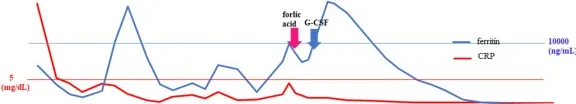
Clinical course of the patient after admission. The patient was treated with several rounds of corticosteroid pulse therapy and various immunosuppressive drugs. Low C4 levels were seen at the onset of disease increased after the treatment. . Reactive protein; WBC, white blood cells; Hb, hemoglobin; Plt, platelet; LDH, lactate dehydrogenase; C3, complement component 3; C4, complement component 4.
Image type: pathology (immunostaining)